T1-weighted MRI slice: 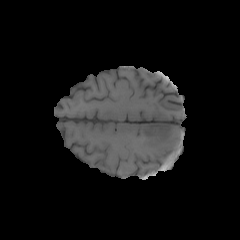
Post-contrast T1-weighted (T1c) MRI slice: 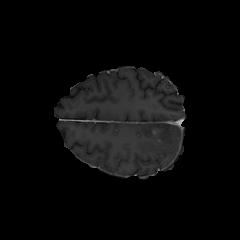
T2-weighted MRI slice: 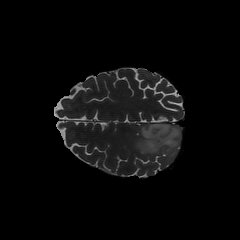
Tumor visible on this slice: yes